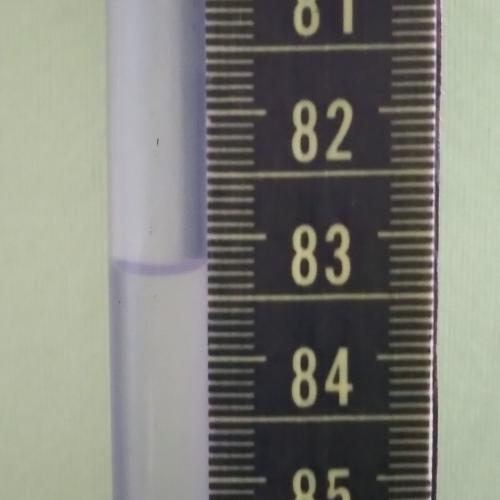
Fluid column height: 83.3 cm